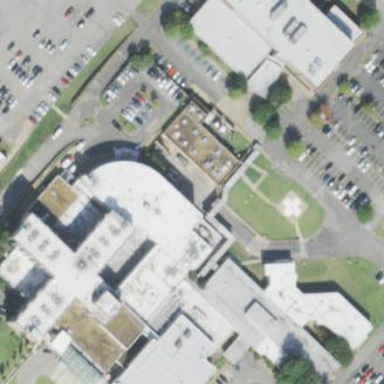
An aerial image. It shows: Hospital building.